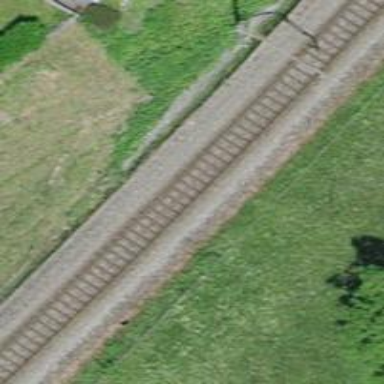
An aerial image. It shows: Single-track railway with electrified contact lines.